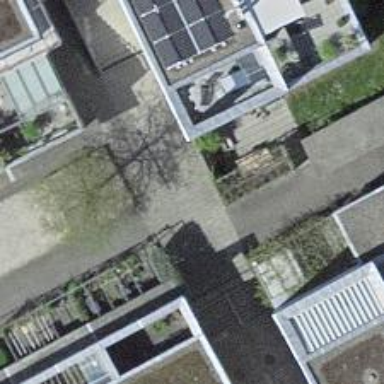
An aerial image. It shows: Set of steps made of paving stones.